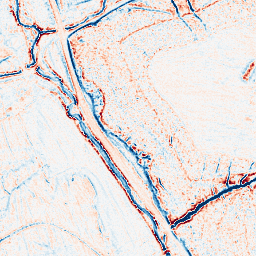
Category: edge_preserving
Decomposition family: anisotropic_diffusion
Decomposition parameters: iterations: 20
kappa: 30
gamma: 0.05
Upsampling method: linear_exact
Upsampling parameters: scale: 4
Upsampling scale: 4